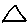
Label: triangle